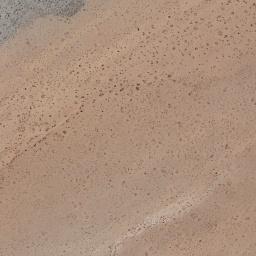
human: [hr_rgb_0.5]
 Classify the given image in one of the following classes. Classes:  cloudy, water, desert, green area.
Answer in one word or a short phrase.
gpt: desert